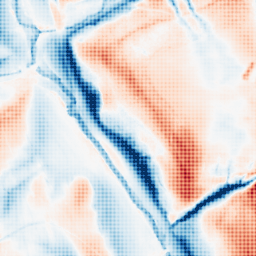
Category: classical
Decomposition family: gaussian_anisotropic
Decomposition parameters: sigma_x: 20
sigma_y: 5
Upsampling method: sinc_hamming
Upsampling parameters: scale: 8
kernel_size: 8
Upsampling scale: 8